Question: I have a sample of cities of data and I am Clustering them for some parameters. But I'm having trouble representing them visually, first used the clusplot, but I can not understand why the scales change, since even plotting with only 2 components and data ranging from -1 to 1, have ranges from -4 to 4 and -2 to 2, as you can see in the example <URL>.
[
So I use the hullplot DBSCAN package, but that plot does not show in your output the name of the cities, as clusplot, see <URL>. Could someone give me a suggestion of how to add these names to the chart?
<URL>
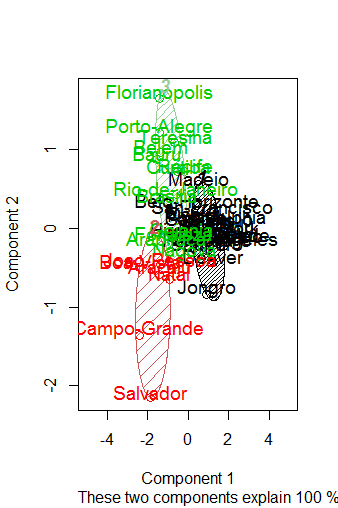
Answer: I would try to use ggplot2 and ggrepel packages for this. I borrowed code to make the convex hull from <URL>.
'''
set.seed(175)
library(ggplot2)
library(ggrepel) # Or first install.packages("ggrepel")
# Make the cluster
mtcars$cluster <- as.factor(kmeans(mtcars, 3)$cluster)
# Get the convex hull for the axes you want to plot
hull_df <- plyr::ddply(mtcars, "cluster", function(dta) {
hull <- chull(dta$mpg, dta$disp)
dta[c(hull, hull[1]), ]
})
ggplot(mtcars, aes(mpg, disp, color = cluster, fill = cluster)) +
geom_point() +
geom_polygon(data = hull_df, alpha = 0.5) +
geom_text_repel(aes(label = row.names(mtcars)))
'''
Result:
<URL>